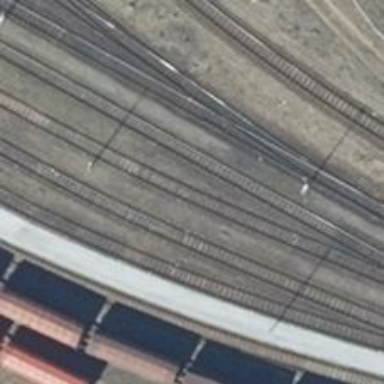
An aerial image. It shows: Railway yard in service.